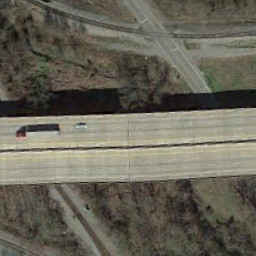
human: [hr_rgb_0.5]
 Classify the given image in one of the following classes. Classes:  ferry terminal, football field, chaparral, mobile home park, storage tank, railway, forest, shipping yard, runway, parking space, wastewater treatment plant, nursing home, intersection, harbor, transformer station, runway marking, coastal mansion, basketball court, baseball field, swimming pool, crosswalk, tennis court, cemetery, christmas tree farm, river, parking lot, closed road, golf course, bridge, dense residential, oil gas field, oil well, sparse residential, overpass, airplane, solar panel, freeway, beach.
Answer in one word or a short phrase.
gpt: overpass